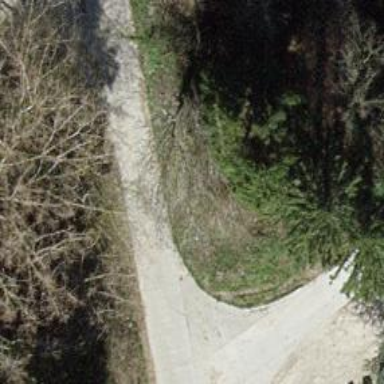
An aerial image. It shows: Service road with grade1 tracktype.